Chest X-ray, AP view. Patient: 57 years old, sex M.
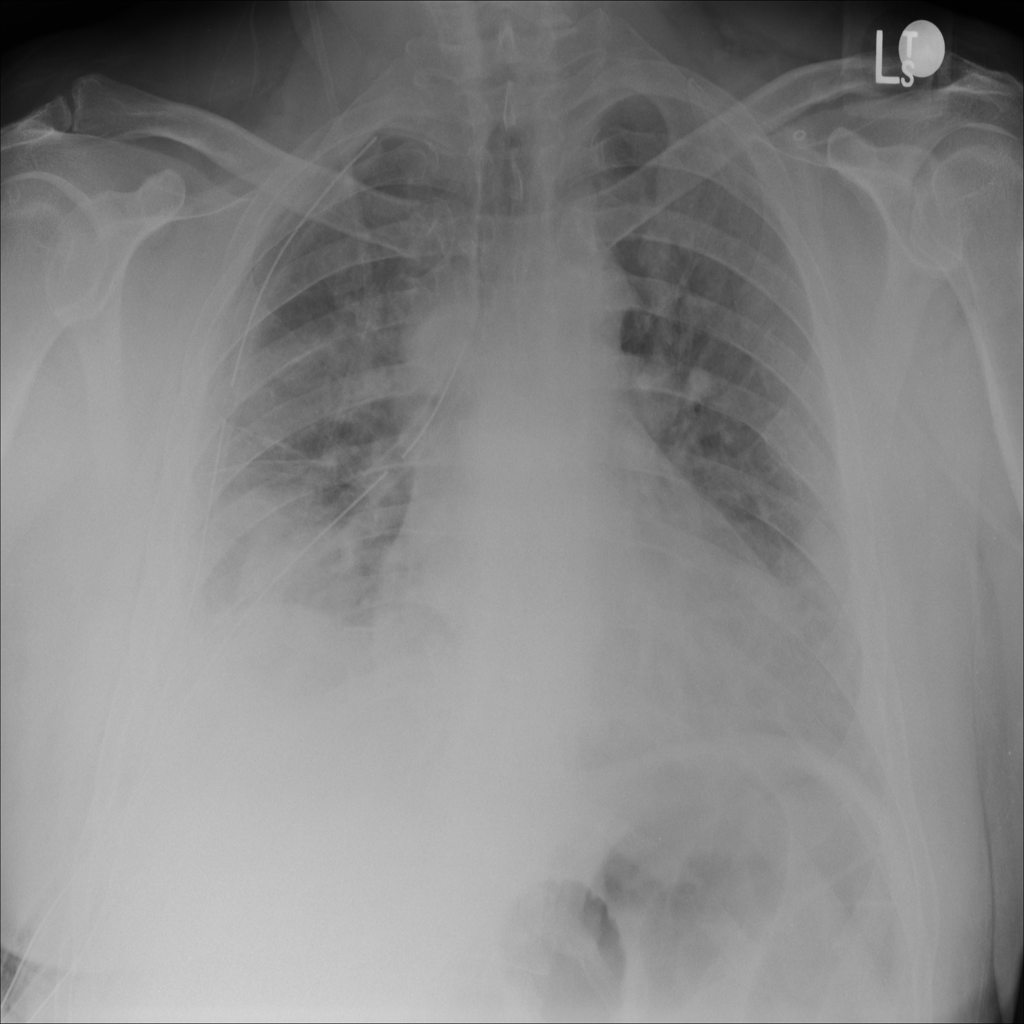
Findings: Atelectasis, Nodule